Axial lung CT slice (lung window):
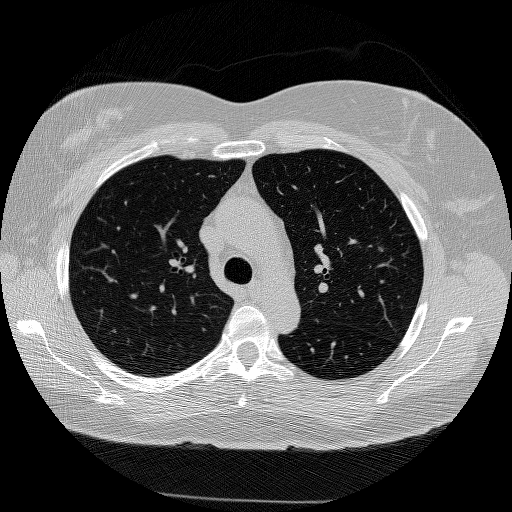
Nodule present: yes
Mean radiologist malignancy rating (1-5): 5